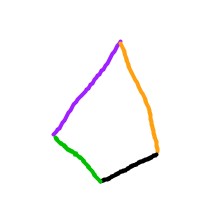
Shape: kite